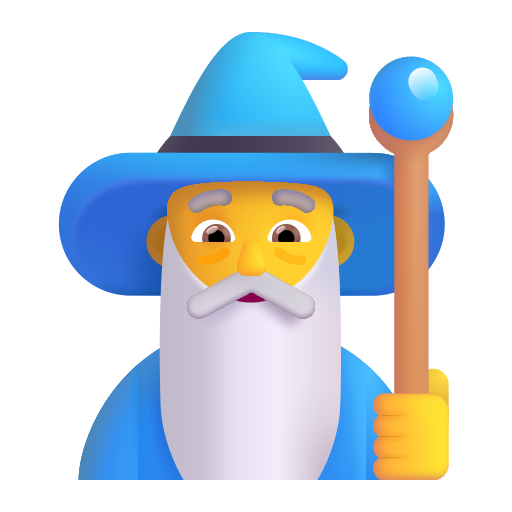
man mage color default